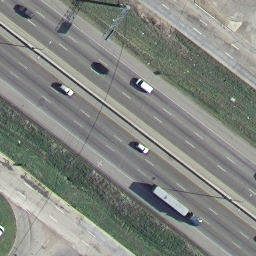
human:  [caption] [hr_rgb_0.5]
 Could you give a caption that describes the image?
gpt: There are some freeways parallel forward with some plants beside them .

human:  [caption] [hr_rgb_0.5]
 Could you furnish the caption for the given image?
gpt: Some freeways parallel forward with some plants beside them .

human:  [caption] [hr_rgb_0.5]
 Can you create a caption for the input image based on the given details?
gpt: Some freeways parallel forward with some cars on the roads .

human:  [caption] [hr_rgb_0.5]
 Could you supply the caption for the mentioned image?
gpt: There are some straight freeways with cars on the roads .

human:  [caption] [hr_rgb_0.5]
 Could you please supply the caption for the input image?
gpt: Some freeways parallel forward .